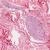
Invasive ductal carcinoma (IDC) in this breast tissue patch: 0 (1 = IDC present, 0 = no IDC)